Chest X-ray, PA view. Patient: 24 years old, sex M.
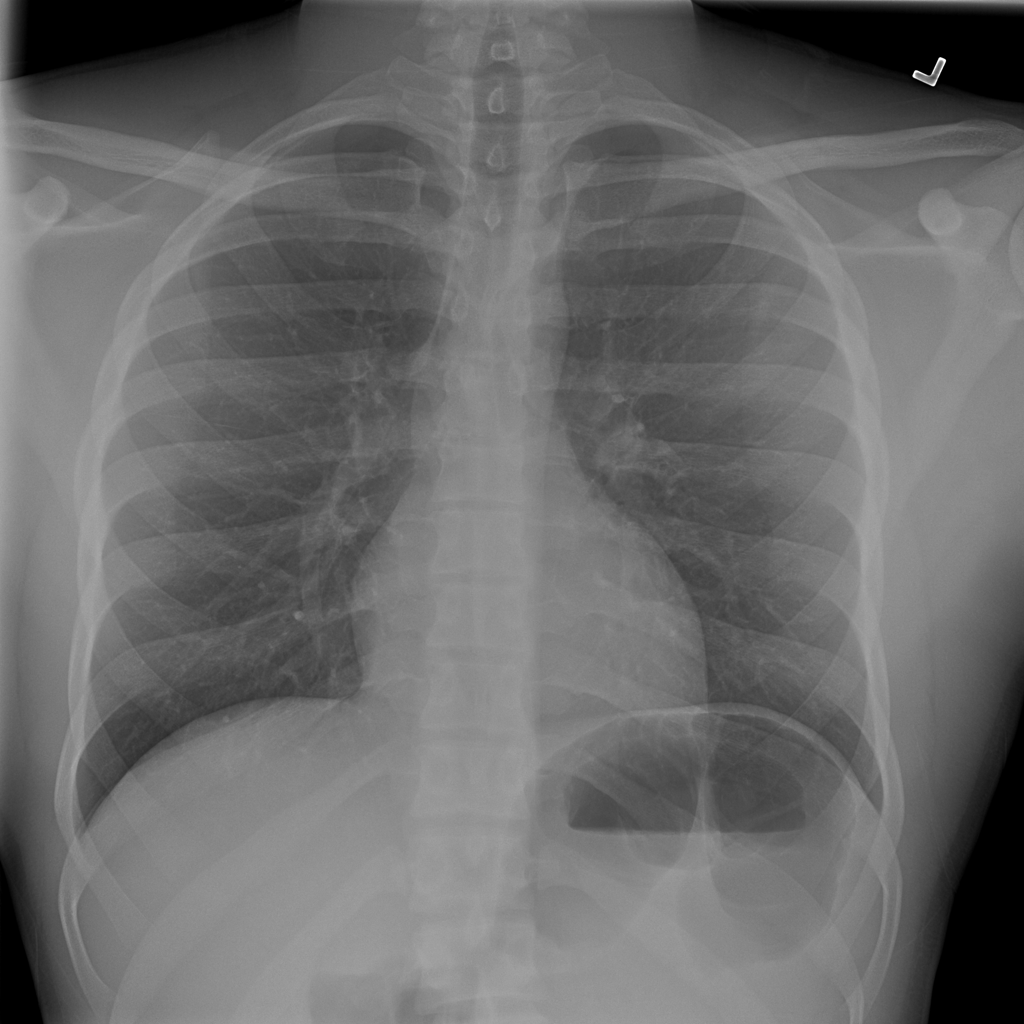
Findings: No Finding